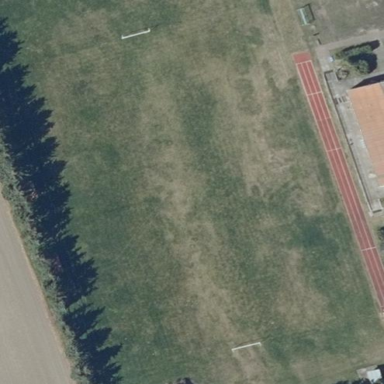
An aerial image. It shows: Soccer pitch with grass surface for leisure and sports.